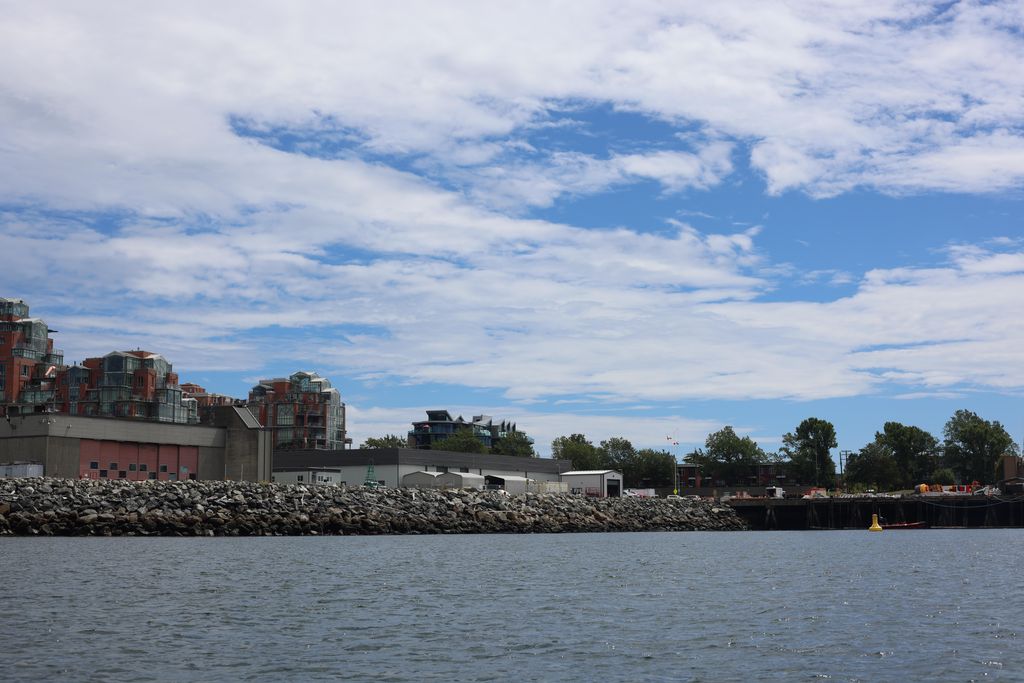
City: victoria